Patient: sex F, age 61
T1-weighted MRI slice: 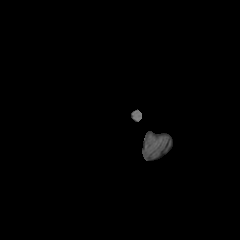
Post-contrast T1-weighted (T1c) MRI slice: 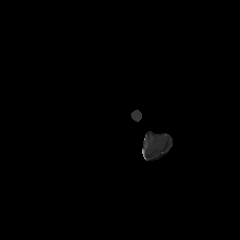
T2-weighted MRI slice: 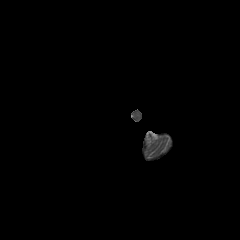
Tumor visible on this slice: no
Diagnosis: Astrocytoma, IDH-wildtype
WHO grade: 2